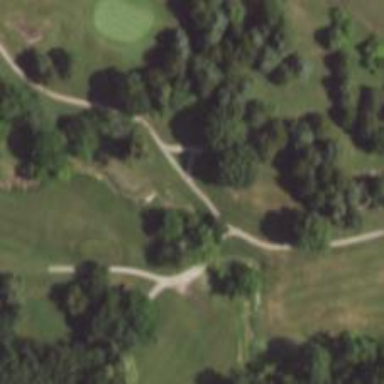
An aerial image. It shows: Footway that resembles golf path.